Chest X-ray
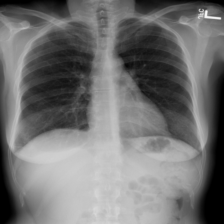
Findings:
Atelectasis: negative
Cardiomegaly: negative
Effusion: negative
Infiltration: negative
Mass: negative
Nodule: negative
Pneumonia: negative
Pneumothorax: negative
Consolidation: negative
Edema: negative
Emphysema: negative
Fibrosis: negative
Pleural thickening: negative
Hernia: negative